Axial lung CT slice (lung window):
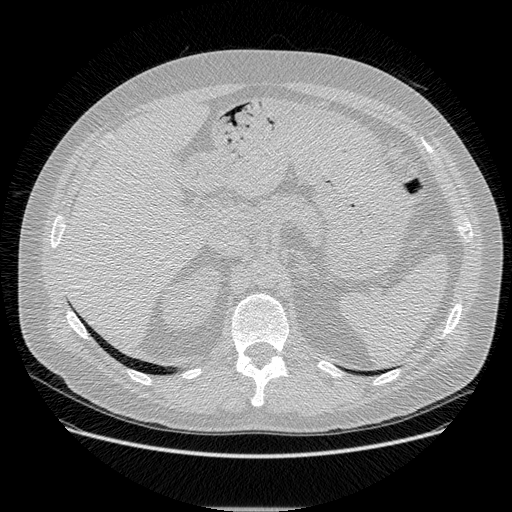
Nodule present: no